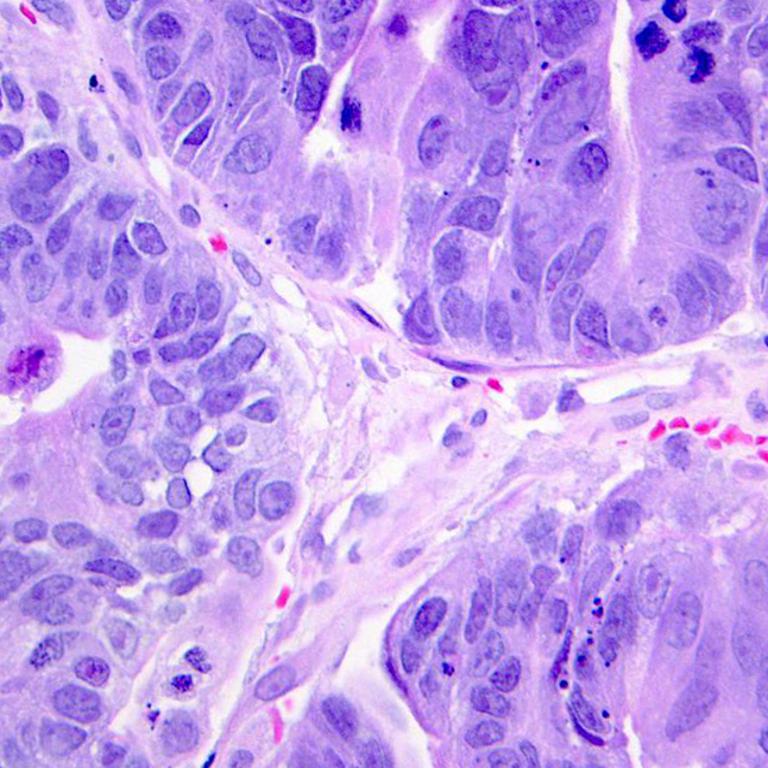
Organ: colon
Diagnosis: adenocarcinomas